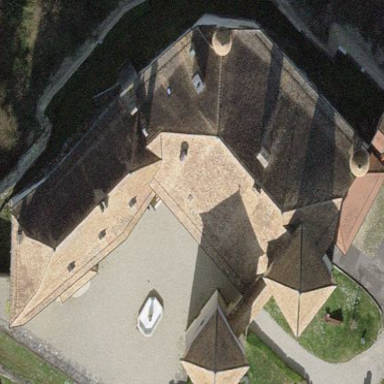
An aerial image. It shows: Stately castle which is also museum. It holds historical significance as historic castle.